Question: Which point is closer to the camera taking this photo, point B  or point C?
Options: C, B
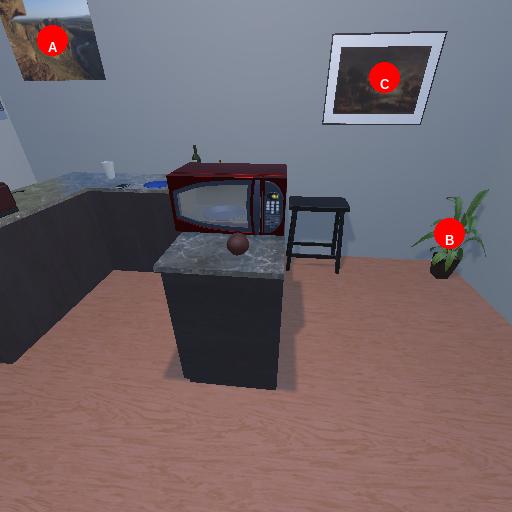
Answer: C